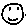
Label: smiley face